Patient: sex F, age 78
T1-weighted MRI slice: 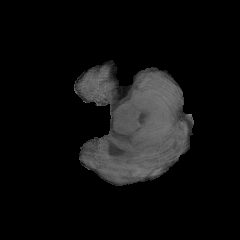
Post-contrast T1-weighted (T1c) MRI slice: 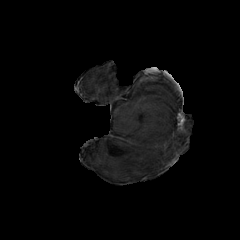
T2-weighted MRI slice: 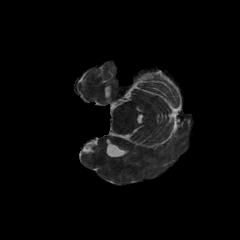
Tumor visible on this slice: no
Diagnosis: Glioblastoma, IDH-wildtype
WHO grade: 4